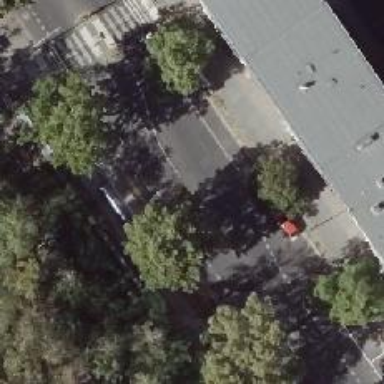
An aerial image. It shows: Tertiary road with asphalt surface. The road has separate sidewalks on both sides and exclusive cycle lanes. The parking on the left side is in parallel lanes.